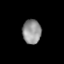
Tissue: lung
Cell type: Epithelial cells
Senescence score: 0.2395
Nuclear area (px): 441
Mean DAPI intensity: 147.308